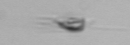
Label: Calciopappus